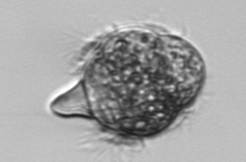
Label: Didinium